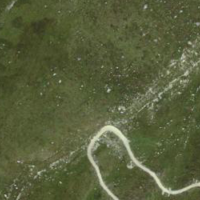
EUNIS habitat code: 26
Species observed at this site:
Kalmia procumbens